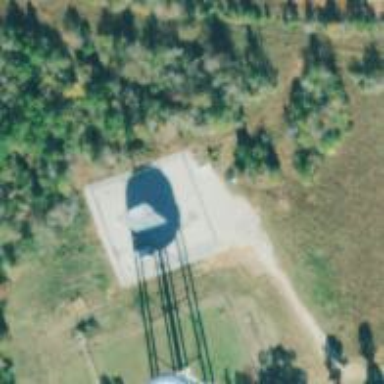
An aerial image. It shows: Mast tower used for communication.